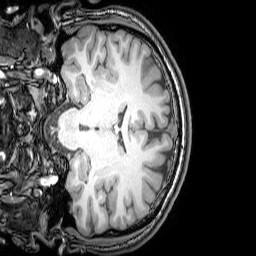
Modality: T1w
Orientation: coronal
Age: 25
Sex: male
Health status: healthy
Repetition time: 0.081 s
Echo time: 0.037 s